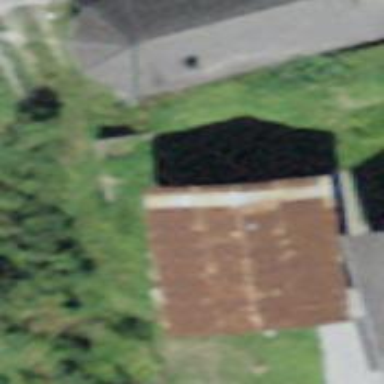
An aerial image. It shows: Simple house.